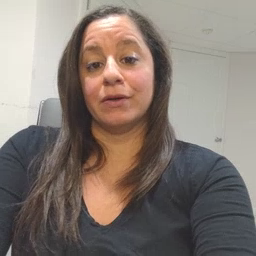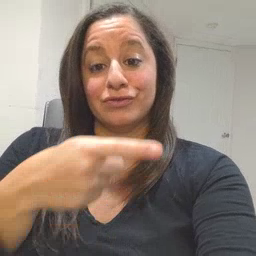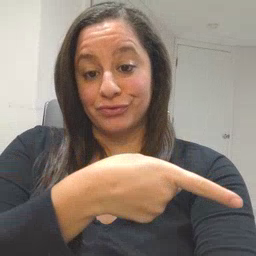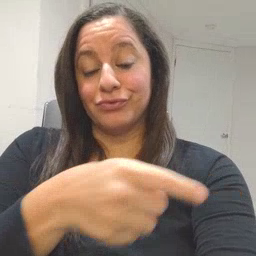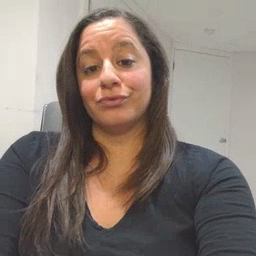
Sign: hesheit